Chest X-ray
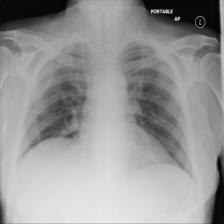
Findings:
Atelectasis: positive
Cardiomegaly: negative
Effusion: negative
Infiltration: negative
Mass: negative
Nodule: negative
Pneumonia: negative
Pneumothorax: negative
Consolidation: negative
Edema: negative
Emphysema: negative
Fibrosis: negative
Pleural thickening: negative
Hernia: negative